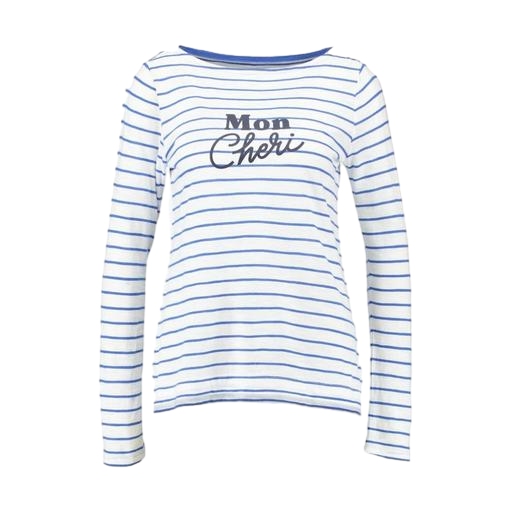
blue women's striped long-sleeve t-shirt, white le nautical long-sleeved top, long-sleeve t-shirt only macy, white background